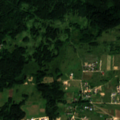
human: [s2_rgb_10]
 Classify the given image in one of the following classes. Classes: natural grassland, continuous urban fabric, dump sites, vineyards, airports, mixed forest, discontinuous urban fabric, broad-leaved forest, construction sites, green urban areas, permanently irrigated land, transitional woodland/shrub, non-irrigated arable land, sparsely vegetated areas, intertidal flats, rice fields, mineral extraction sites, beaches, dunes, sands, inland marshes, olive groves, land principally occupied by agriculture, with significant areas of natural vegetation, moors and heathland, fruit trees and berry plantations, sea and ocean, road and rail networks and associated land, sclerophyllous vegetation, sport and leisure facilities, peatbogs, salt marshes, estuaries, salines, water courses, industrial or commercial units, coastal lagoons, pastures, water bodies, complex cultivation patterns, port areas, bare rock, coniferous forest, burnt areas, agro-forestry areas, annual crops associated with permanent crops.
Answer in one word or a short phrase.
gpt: discontinuous urban fabric, pastures, complex cultivation patterns, coniferous forest, mixed forest, transitional woodland/shrub